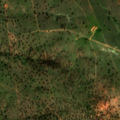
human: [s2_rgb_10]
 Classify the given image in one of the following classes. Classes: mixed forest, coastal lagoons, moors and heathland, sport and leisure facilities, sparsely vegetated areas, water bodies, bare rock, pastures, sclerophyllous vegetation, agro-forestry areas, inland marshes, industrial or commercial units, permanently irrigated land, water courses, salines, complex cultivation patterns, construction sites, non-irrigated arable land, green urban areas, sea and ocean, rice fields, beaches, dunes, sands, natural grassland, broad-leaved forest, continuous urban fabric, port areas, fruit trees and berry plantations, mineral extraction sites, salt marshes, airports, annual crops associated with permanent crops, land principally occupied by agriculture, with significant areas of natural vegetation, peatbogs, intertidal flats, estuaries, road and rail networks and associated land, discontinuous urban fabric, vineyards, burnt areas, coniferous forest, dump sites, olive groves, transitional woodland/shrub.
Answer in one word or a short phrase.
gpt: pastures, agro-forestry areas, transitional woodland/shrub